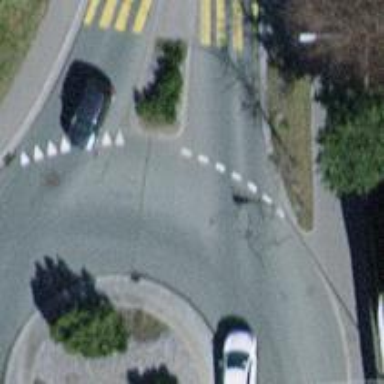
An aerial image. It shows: Primary highway with asphalt surface leading to roundabout.